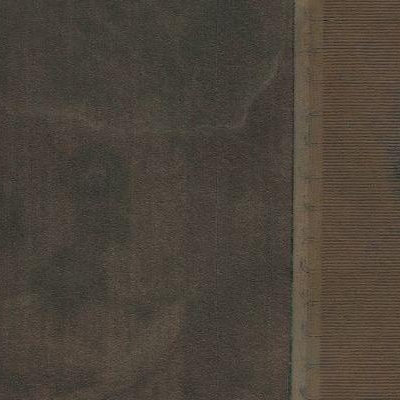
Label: Field